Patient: sex M, age 23
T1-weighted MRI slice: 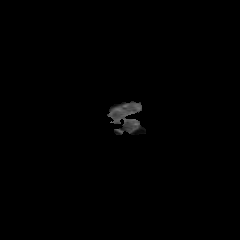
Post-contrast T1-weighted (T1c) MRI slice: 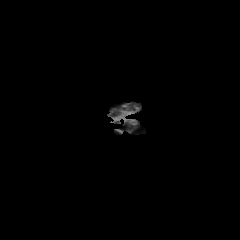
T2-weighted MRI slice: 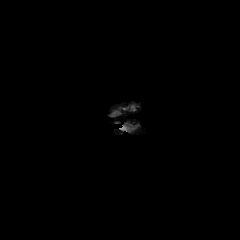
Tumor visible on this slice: no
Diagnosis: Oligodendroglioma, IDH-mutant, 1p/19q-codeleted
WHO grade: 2